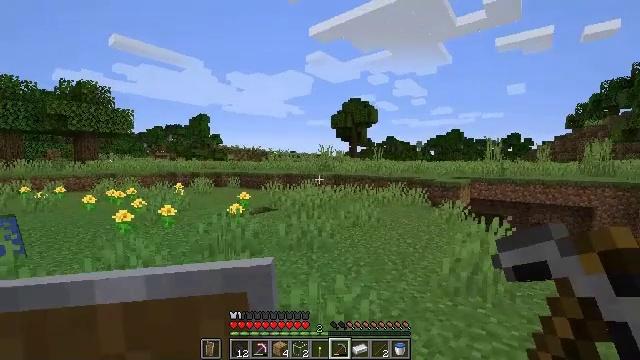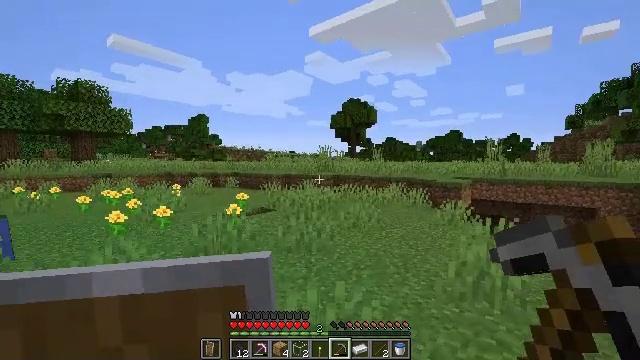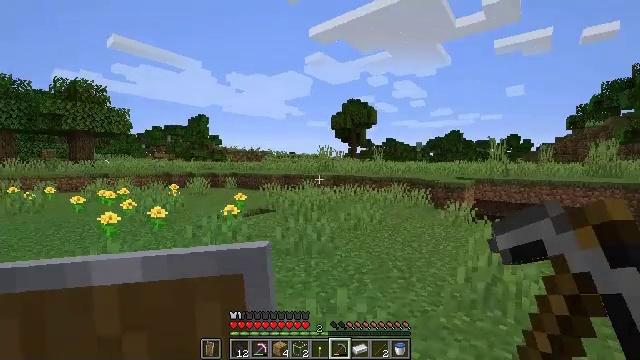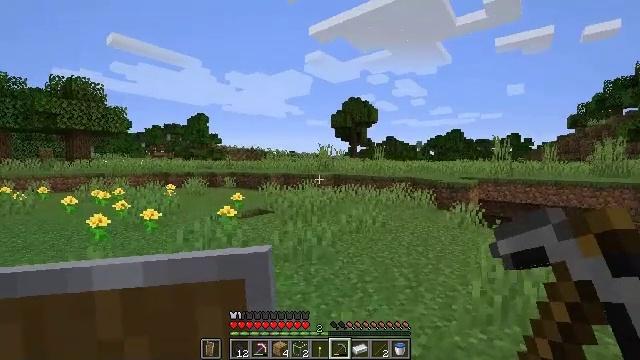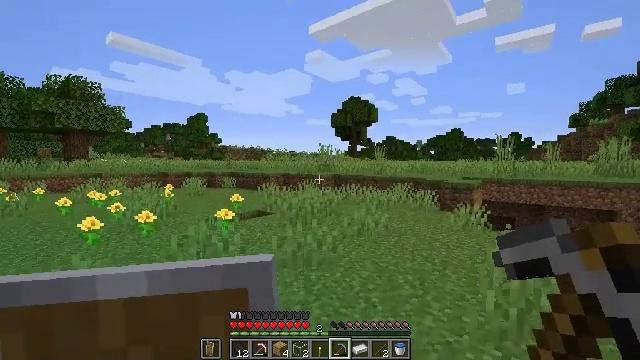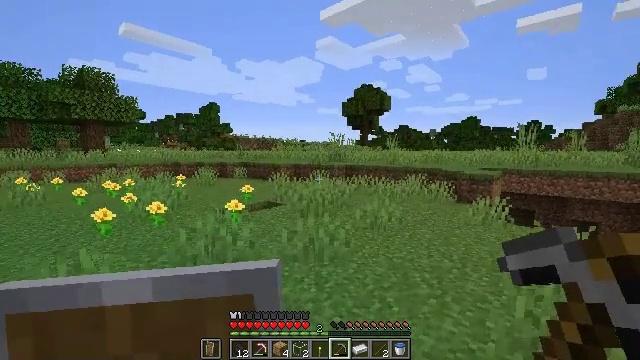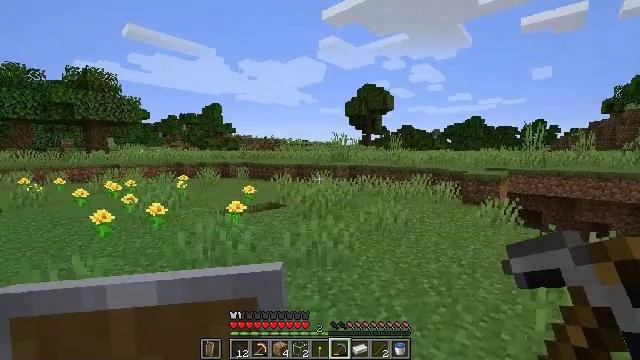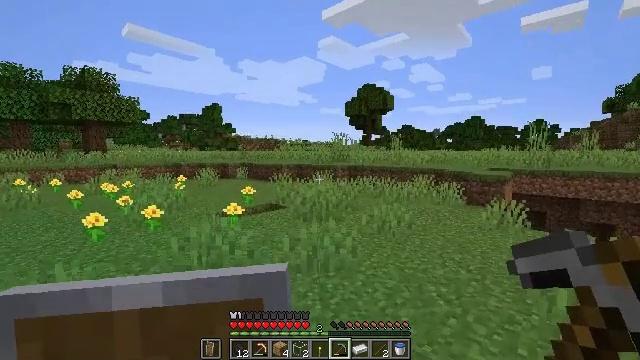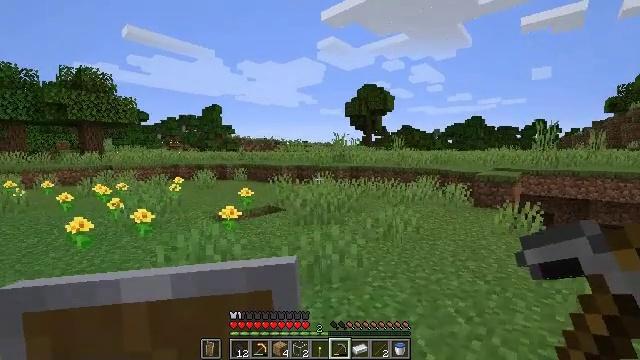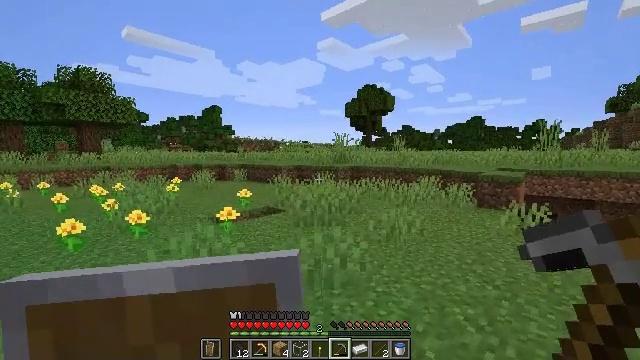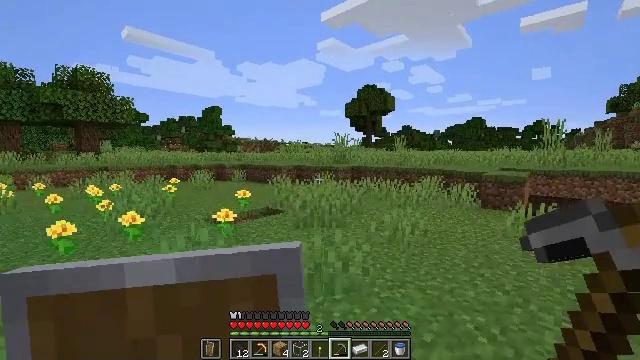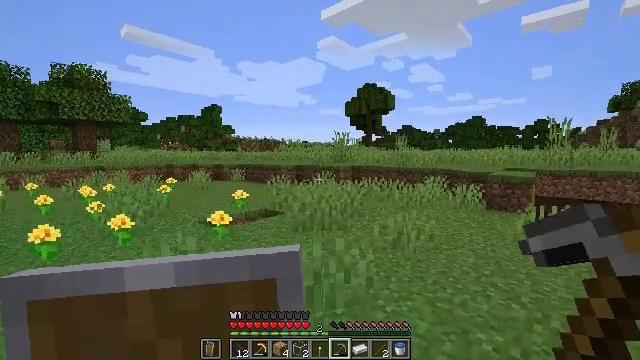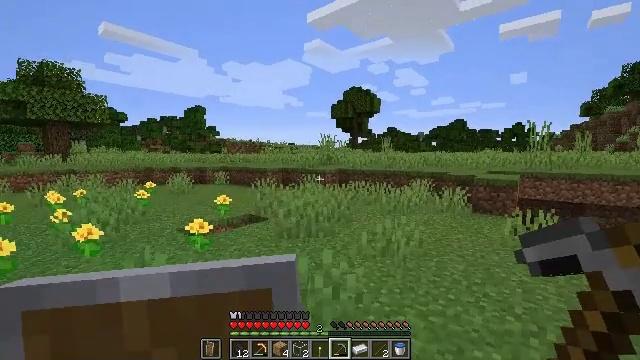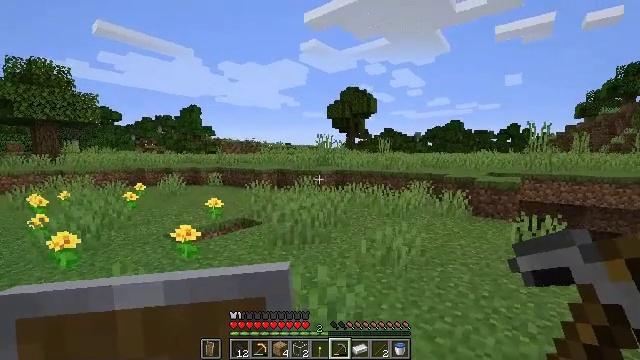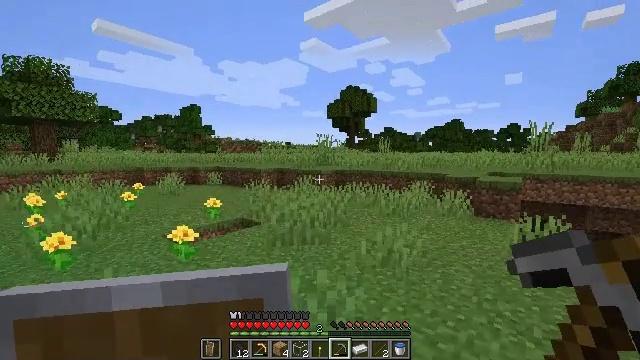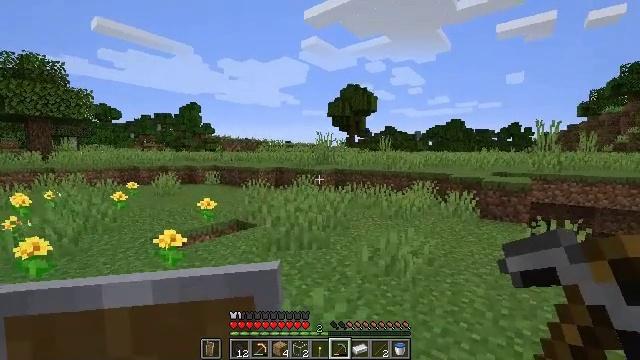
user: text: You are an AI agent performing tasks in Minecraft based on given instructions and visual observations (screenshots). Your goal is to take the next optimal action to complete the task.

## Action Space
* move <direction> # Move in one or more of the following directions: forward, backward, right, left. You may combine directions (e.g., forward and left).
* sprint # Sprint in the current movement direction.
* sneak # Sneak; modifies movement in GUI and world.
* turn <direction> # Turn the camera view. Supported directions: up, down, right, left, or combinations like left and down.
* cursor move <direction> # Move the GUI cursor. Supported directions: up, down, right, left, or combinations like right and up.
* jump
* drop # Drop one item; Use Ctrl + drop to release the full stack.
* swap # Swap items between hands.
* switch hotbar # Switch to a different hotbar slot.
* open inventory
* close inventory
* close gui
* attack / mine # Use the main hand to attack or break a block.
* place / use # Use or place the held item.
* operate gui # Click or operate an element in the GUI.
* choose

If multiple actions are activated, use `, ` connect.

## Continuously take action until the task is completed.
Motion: motion action
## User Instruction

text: Gather kelp plant by attacking it underwater.
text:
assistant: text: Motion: move forward
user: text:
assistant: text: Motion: move forward
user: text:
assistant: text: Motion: move forward
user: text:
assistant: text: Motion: move forward
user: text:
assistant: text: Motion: move forward, turn left and down
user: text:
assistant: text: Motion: move forward
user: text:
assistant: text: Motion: move forward
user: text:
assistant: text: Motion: move forward
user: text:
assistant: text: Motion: move forward
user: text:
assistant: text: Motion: move forward
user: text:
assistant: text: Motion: move forward
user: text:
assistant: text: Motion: move forward, turn right
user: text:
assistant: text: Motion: move forward
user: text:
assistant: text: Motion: move forward
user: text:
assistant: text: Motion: move forward
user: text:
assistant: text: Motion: move forward
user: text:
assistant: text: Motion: move forward
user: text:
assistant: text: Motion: move forward
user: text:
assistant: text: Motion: move forward
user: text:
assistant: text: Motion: move forward
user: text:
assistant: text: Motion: move forward
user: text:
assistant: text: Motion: move forward
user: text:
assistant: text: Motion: move forward
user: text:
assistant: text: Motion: move forward
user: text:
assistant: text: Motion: move forward
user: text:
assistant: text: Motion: move forward
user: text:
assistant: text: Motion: move forward, use / place
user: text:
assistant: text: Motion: move forward, use / place
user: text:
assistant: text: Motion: move forward, use / place
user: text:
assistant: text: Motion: move forward, use / place